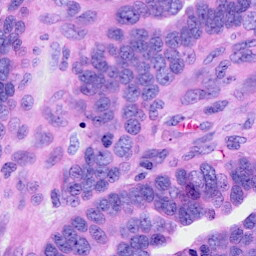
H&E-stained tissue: Ovarian